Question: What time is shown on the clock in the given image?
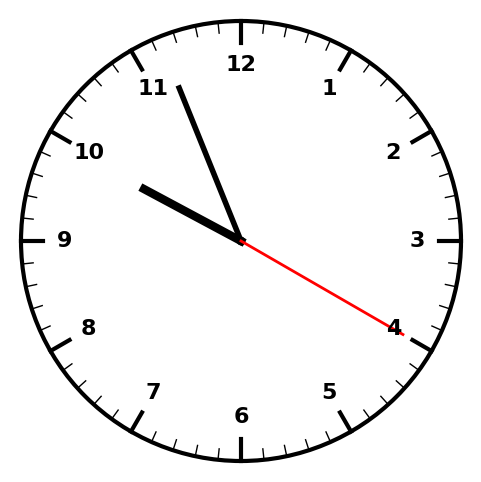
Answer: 09:56:20